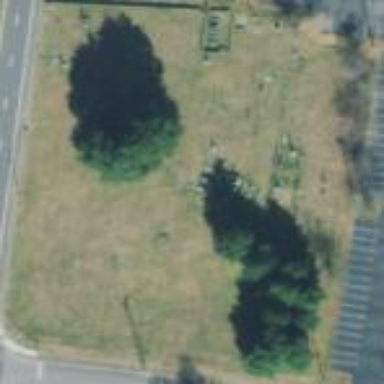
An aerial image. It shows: Cemetery.